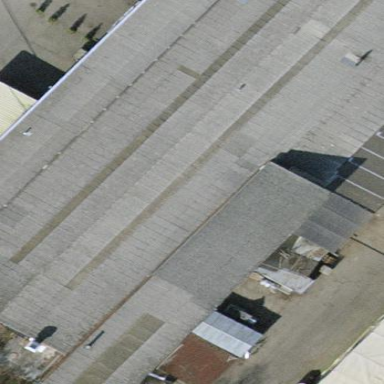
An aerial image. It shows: Industrial building.